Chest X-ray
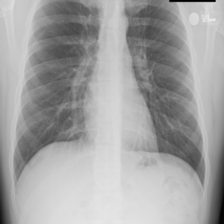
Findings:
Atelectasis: negative
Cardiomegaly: negative
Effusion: negative
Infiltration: negative
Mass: negative
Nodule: negative
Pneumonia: negative
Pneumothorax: negative
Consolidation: negative
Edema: negative
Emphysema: negative
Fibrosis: negative
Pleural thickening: negative
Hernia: negative